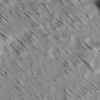
Label: not_dusty